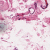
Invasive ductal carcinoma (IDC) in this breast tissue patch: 0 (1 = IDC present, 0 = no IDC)